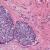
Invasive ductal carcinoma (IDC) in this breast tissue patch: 1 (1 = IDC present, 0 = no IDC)